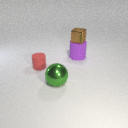
small brown metal cube above large purple rubber cylinder